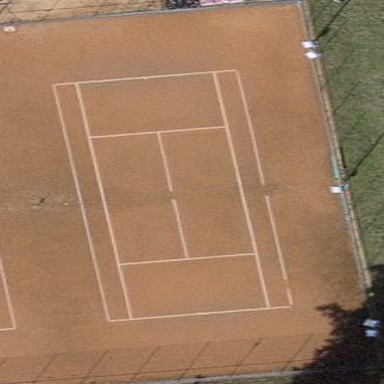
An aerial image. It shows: Clay tennis court pitch.